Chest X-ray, AP view. Patient: 70 years old, sex F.
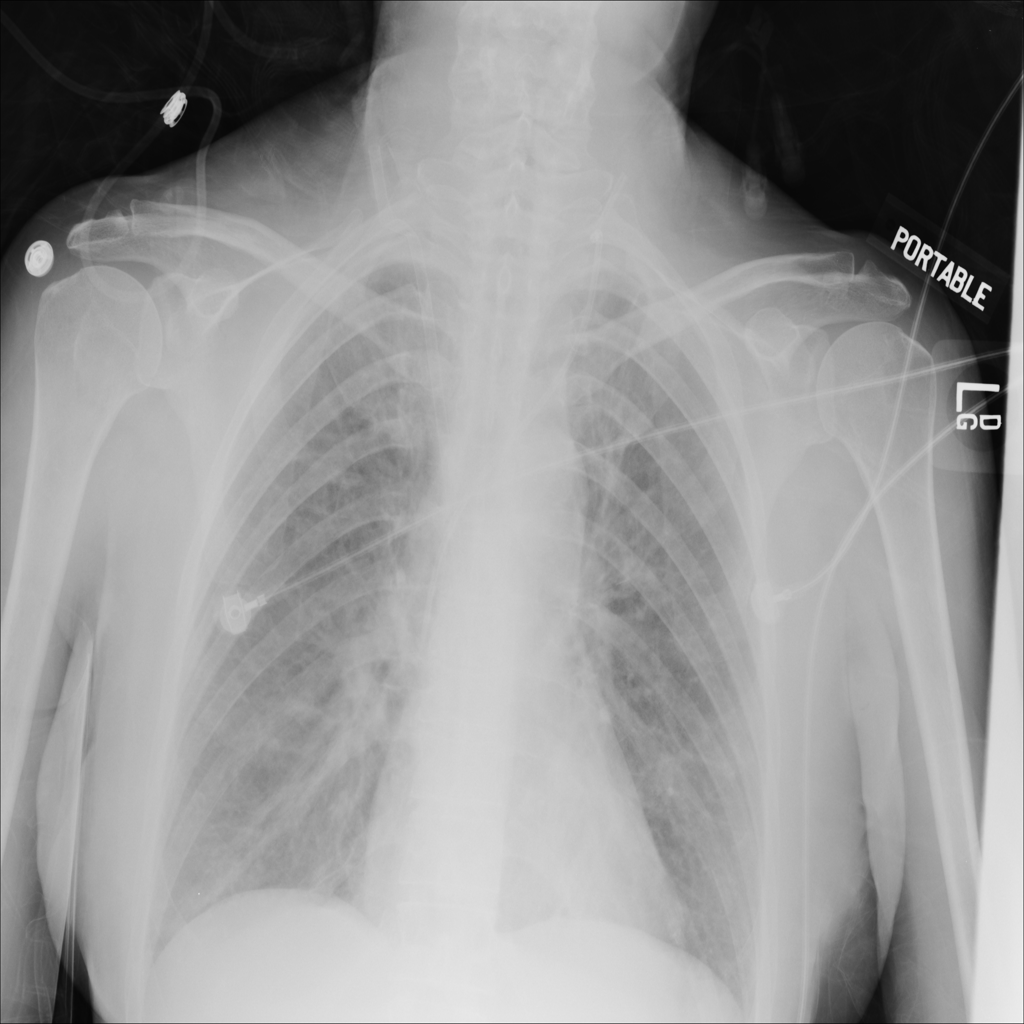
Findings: Edema